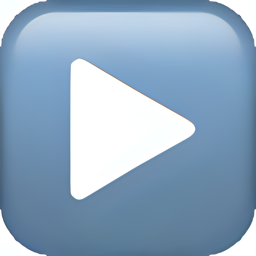
Name: black right pointing triangle
Emoji: ▶
Group: Symbols
Sub-group: av-symbol